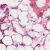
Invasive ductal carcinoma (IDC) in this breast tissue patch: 0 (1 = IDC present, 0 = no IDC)